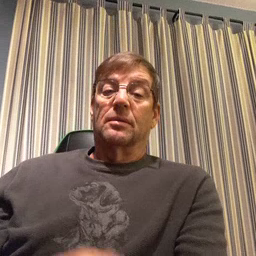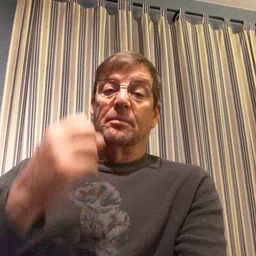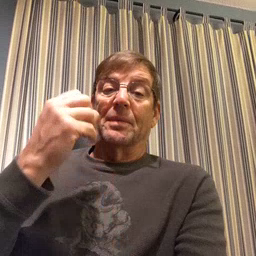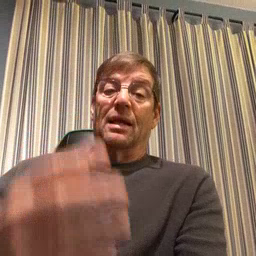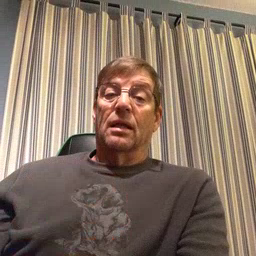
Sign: many